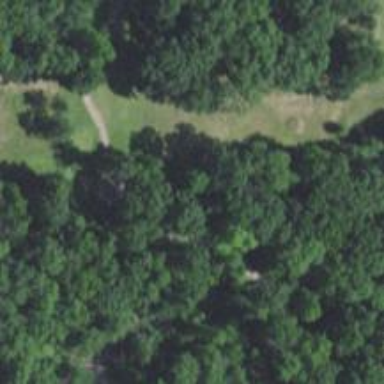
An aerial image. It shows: Golf cartpath that is also road path.